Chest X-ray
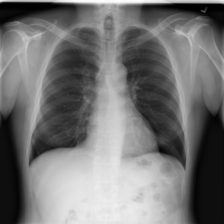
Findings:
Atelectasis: negative
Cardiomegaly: negative
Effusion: negative
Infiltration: positive
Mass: negative
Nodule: negative
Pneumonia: negative
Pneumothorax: negative
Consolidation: negative
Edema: negative
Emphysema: negative
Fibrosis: negative
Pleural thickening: negative
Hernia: negative